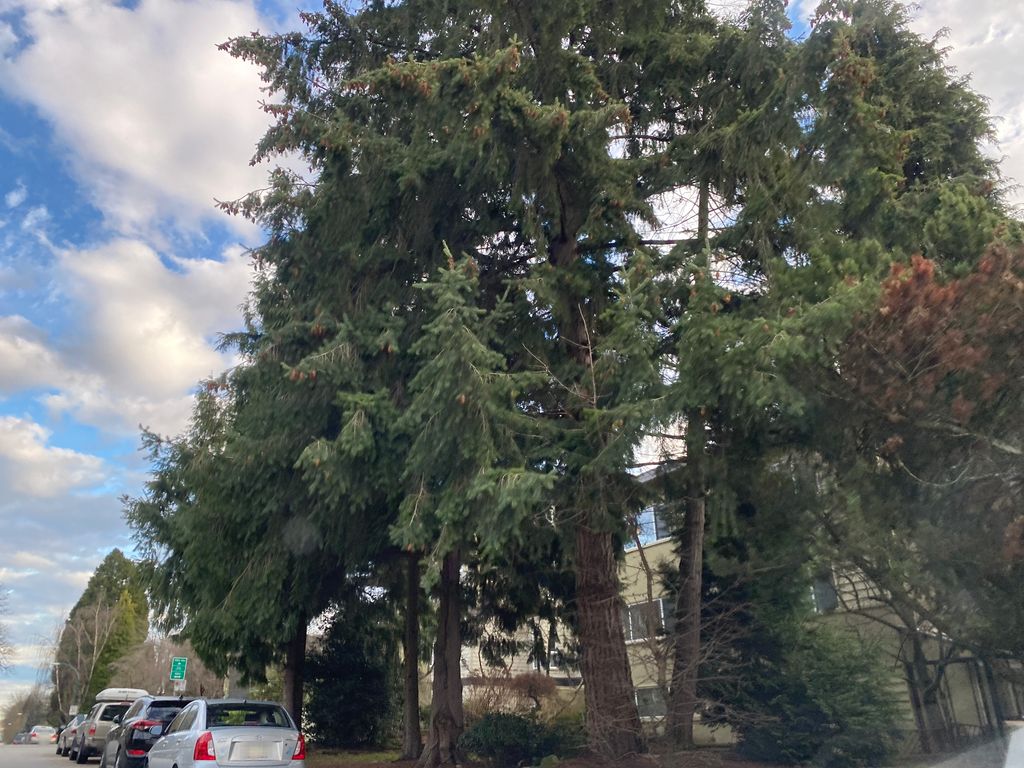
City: vancouver